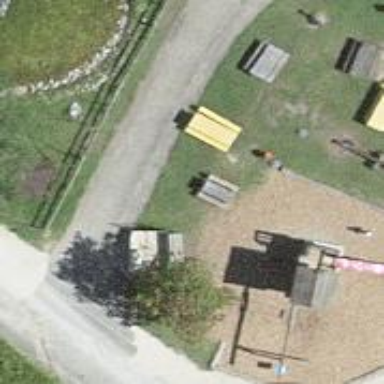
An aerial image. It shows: Picnic table located in leisure land area.